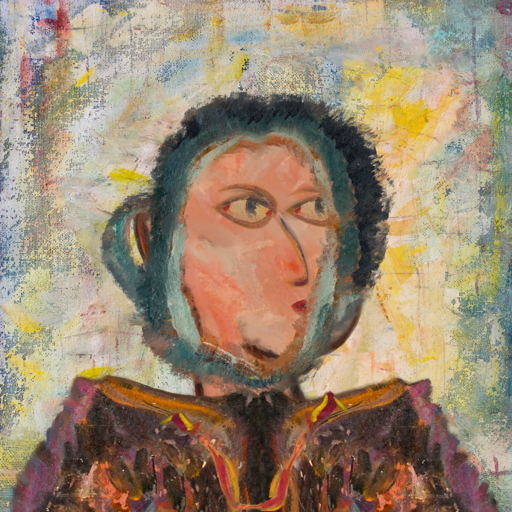
Background: Irani, Head And Neck Side: Roy_Bahadur, Face Side: GypsyMother, Bust: Gypsy_Queen, Hair Side: Boggyland, Head Accessory: Blank, Second Necklace: Gypsy_Mother_1, Necklace: Blank, Baby: Blank